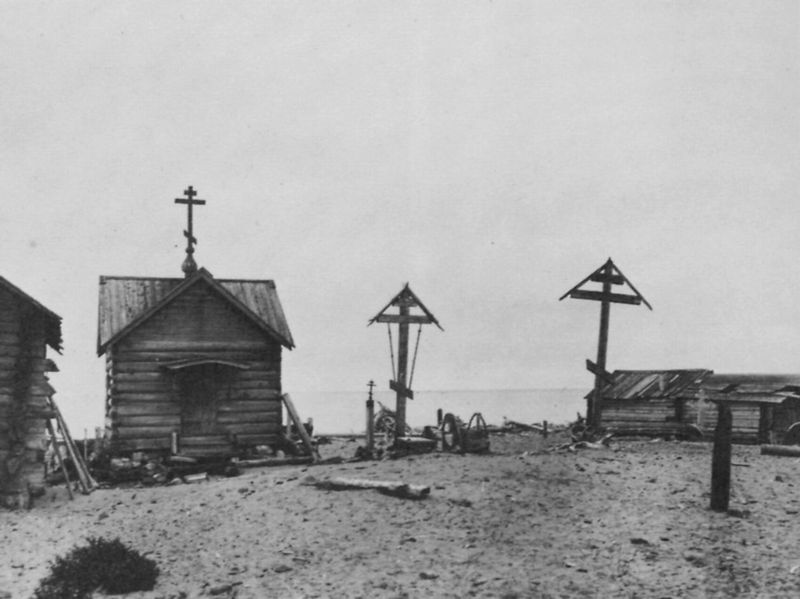
Titel: Bauernhäuser im hohen Norden: ein Dorf unweit des Onega-Sees
Künstler: Russischer Photograph
Standort: Helsinki
Institution: Suomen Kansallismuseo
Schlagwörter: himmel, meer, wasser, weiß, dreieck, landschaft, sand, ufer, grau, holz, licht, schwarz, tür, dach, gebäude, haus, stein, steine, erde, horizont, häuser, einsam, hütte, kirche, karren, russland, dorf, giebel, hütten, türe, platz, wagen, holzstämme, foto, fotografie, photographie, kirch, kreuz, ödnis, schwarz weiss, friedhof, grabkreuze, kreuze, holzhütte, gräber, kapelle, wagenräder, büschel, holzhaus, blockhaus, gipfelkreuz, andreaskreuz, holzhütten, russischer fotograf, sibirien, holzkirche, blockhütten, blockbauweise, holzjaus, onega see, tür7, wagehn